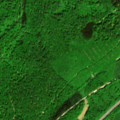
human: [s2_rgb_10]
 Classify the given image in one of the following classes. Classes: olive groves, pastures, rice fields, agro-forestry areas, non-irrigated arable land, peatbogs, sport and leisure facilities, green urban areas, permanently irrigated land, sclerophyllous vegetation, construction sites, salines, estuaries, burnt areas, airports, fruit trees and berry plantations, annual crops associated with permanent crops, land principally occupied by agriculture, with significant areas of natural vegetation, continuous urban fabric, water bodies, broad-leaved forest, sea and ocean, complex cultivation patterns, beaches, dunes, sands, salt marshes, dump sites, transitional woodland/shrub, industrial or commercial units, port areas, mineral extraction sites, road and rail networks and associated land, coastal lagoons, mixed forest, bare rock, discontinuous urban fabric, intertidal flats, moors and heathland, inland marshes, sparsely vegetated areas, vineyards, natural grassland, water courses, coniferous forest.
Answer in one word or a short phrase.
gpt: complex cultivation patterns, broad-leaved forest